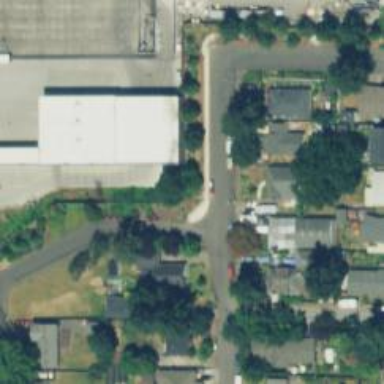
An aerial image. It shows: Residential road with sidewalk on the left side.